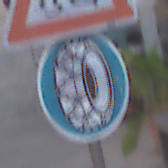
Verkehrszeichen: SchneekettenVorgeschrieben
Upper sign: SchleuderOderRutschgefahr
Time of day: MorningAfternoon
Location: Outdoor (Urban)
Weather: PartlyCloudy
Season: NotSpecified
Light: Natural